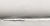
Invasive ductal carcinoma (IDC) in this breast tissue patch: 0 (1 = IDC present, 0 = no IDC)